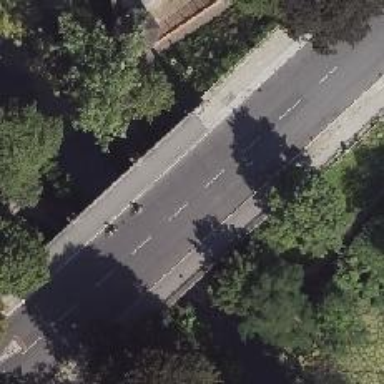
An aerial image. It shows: Footway passing through tunnel.